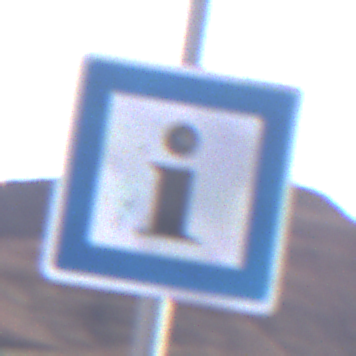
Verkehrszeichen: Informationsstelle
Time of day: Dusk
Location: Outdoor (Nature)
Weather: Clear
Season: NotSpecified
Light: Natural